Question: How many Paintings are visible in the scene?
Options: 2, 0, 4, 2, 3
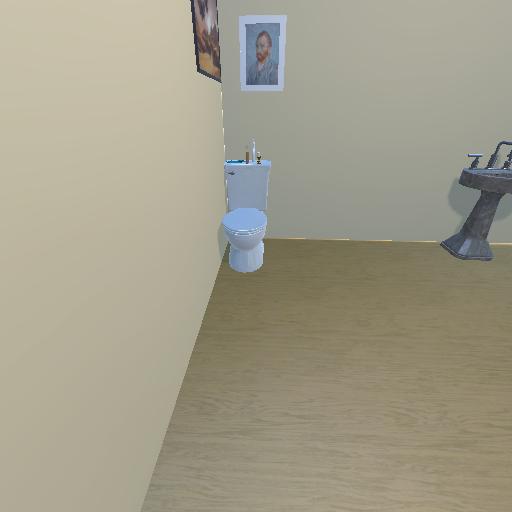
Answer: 2